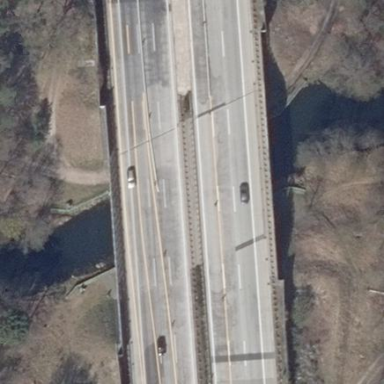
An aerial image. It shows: Bridge with beam structure.